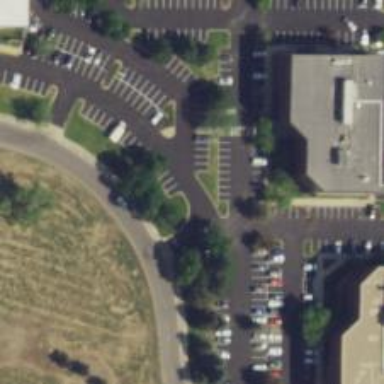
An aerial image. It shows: Asphalt road designated for service vehicles.